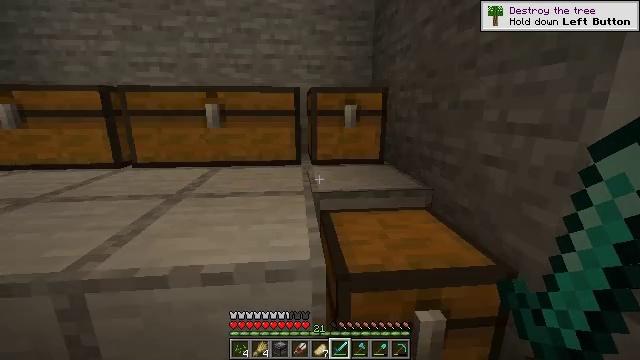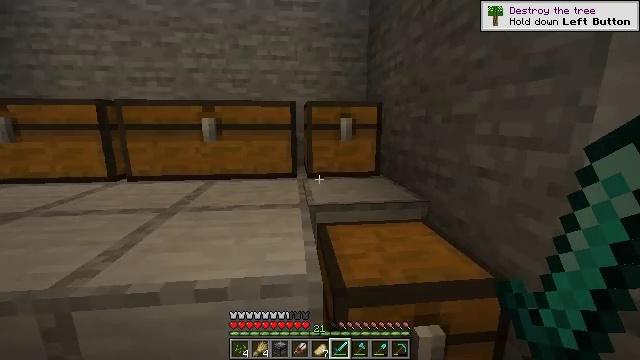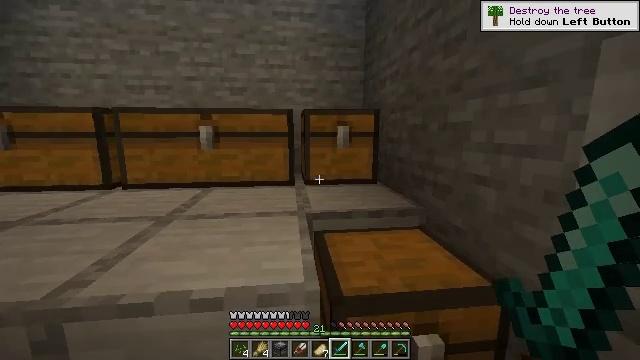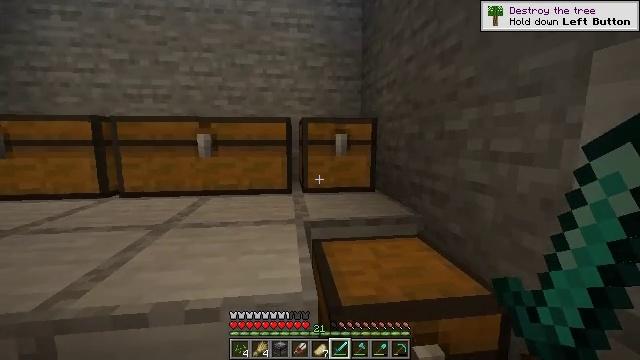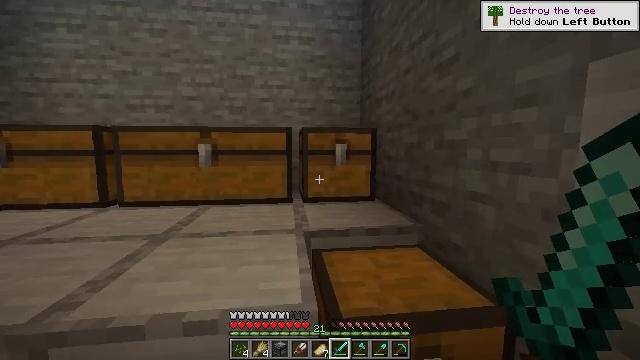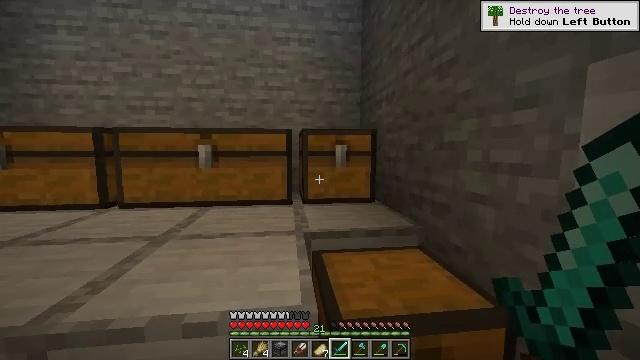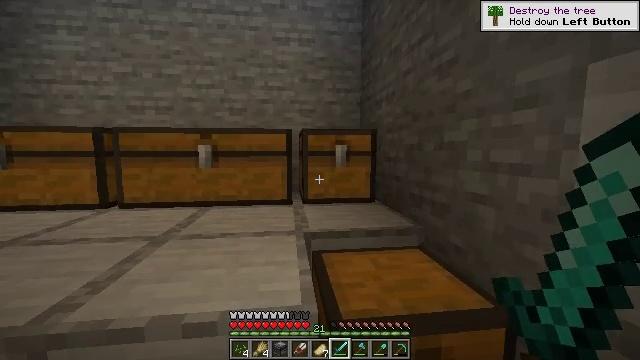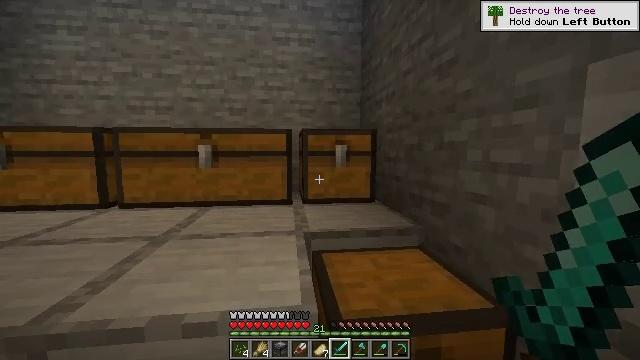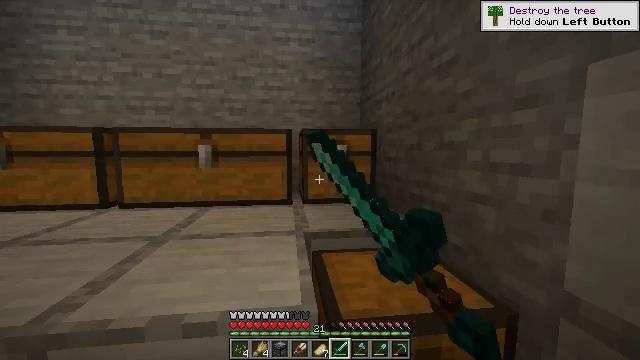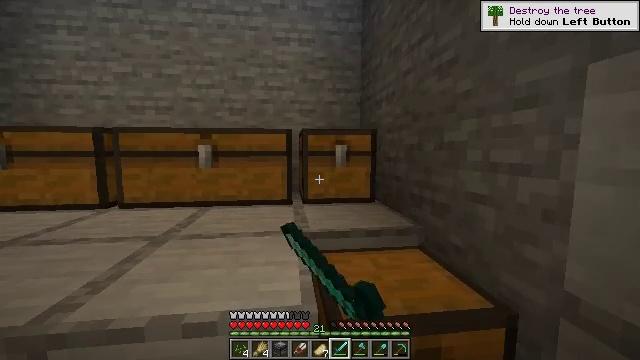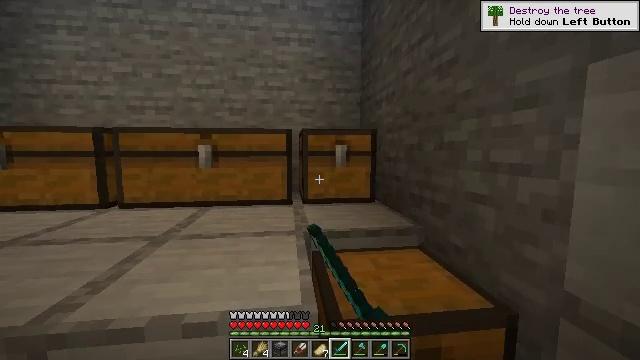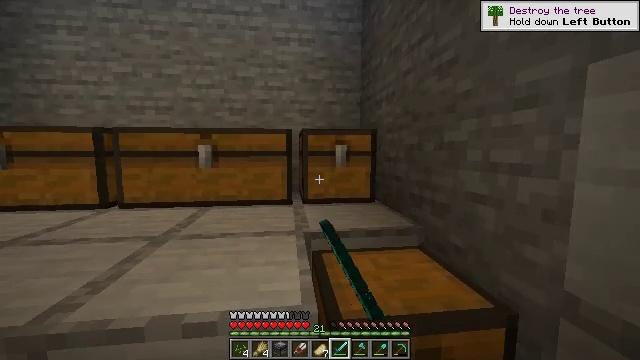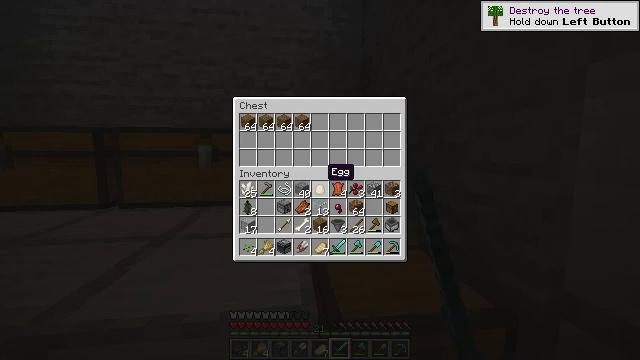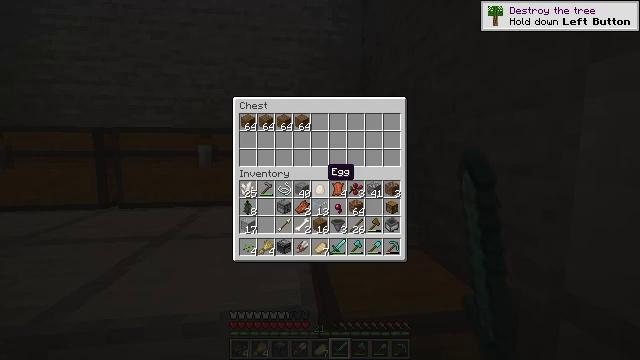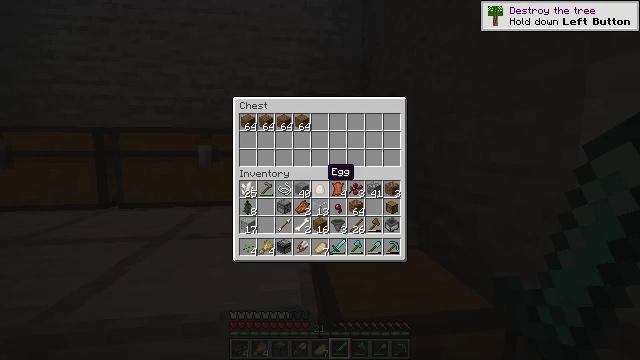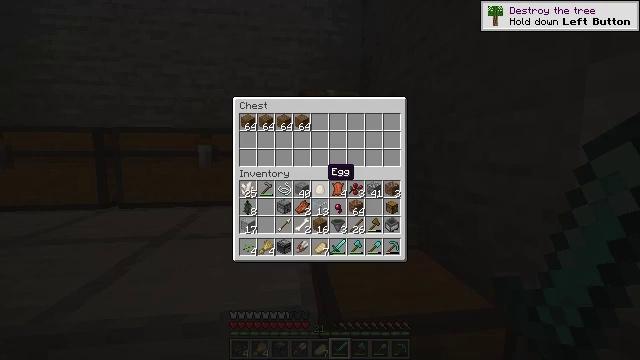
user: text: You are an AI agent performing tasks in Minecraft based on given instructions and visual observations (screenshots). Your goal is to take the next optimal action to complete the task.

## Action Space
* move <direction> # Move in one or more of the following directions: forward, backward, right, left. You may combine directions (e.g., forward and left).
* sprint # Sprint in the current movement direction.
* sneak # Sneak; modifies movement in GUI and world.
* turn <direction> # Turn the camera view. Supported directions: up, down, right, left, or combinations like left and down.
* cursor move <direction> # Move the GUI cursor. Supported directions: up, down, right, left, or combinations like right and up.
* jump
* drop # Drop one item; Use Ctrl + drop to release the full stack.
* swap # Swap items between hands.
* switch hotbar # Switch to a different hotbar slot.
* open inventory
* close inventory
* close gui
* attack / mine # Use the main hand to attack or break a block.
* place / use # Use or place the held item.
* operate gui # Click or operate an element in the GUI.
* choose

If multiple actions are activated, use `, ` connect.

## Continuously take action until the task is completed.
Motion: motion action
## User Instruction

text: craft item air
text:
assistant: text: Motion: turn up
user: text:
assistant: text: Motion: turn up
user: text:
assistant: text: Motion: turn up
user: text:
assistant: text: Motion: turn up
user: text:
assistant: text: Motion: no_op
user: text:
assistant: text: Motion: no_op
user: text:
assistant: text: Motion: use / place
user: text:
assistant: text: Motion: use / place
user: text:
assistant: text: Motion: use / place
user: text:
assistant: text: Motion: no_op
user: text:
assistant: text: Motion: no_op
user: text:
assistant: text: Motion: no_op
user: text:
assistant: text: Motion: no_op
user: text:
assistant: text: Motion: no_op
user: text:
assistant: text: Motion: no_op
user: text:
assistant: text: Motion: no_op
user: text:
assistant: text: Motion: no_op
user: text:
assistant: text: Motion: no_op
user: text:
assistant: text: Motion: no_op
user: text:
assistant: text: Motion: no_op
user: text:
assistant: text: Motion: no_op
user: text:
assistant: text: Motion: no_op
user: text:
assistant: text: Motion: no_op
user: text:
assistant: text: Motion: no_op
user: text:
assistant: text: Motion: no_op
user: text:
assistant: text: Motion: no_op
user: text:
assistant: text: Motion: no_op
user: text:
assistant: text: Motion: no_op
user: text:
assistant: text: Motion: no_op
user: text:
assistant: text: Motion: no_op